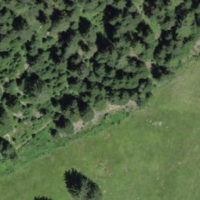
EUNIS habitat code: 44
Species observed at this site:
Sciurus vulgaris